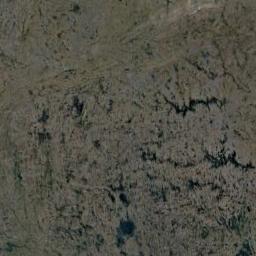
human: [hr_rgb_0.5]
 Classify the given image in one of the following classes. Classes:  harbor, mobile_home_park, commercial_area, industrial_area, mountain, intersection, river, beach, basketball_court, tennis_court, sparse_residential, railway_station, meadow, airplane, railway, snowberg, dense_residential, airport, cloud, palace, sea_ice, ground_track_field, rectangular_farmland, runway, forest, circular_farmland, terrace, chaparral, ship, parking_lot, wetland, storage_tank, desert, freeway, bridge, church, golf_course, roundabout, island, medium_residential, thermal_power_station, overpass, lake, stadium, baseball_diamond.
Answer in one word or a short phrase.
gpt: wetland